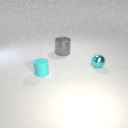
small cyan rubber cylinder to the left of small cyan metal sphere